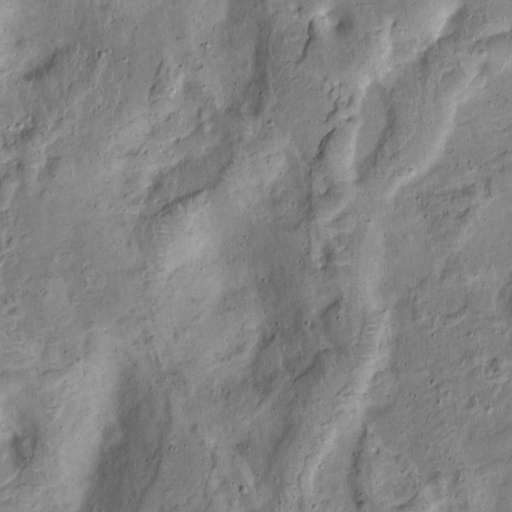
Classes present: Background, Cone